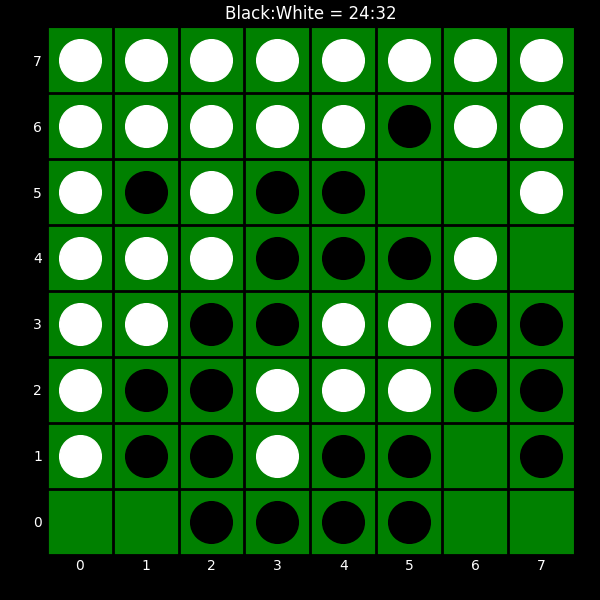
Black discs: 24
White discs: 32